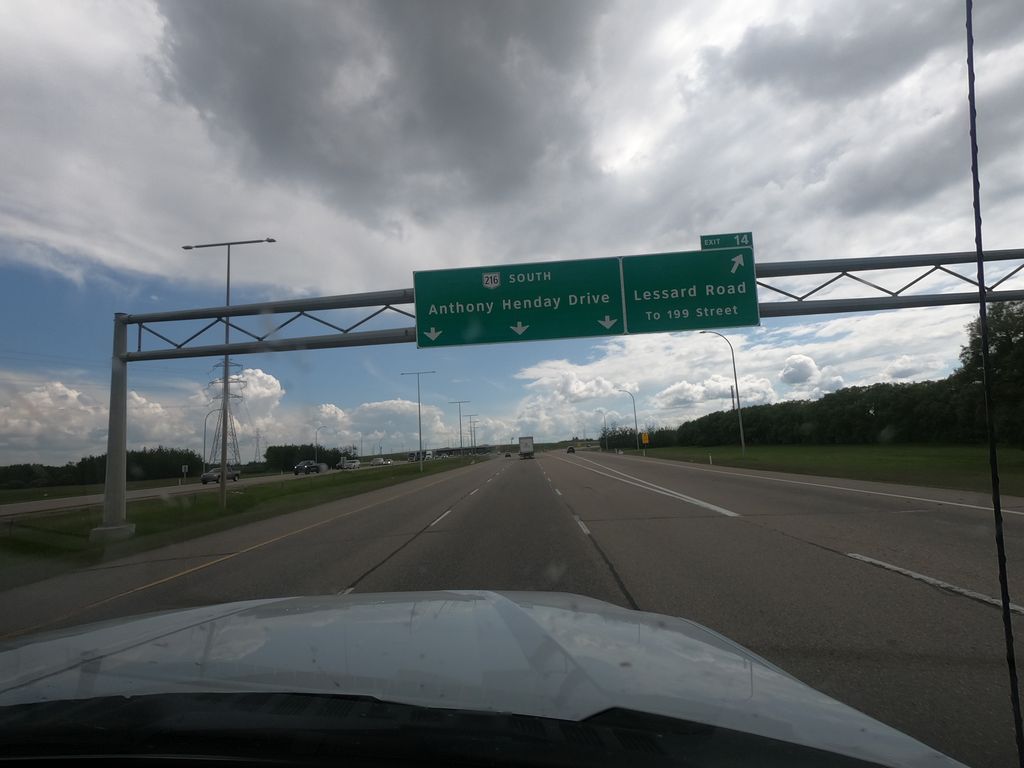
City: edmonton